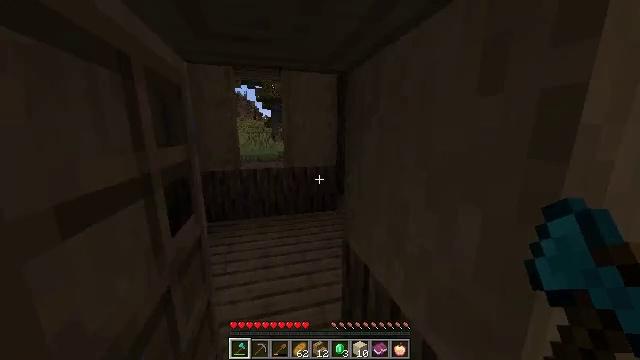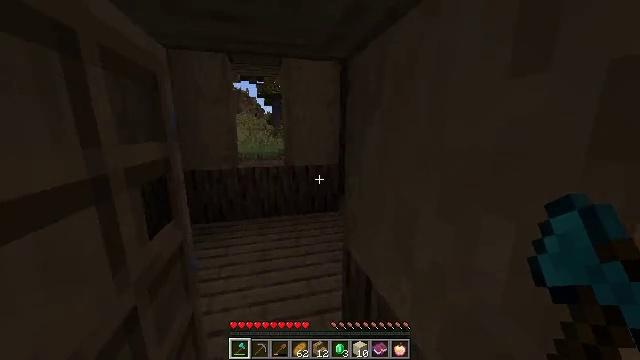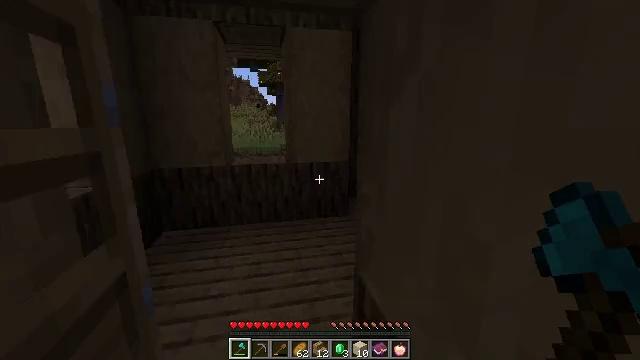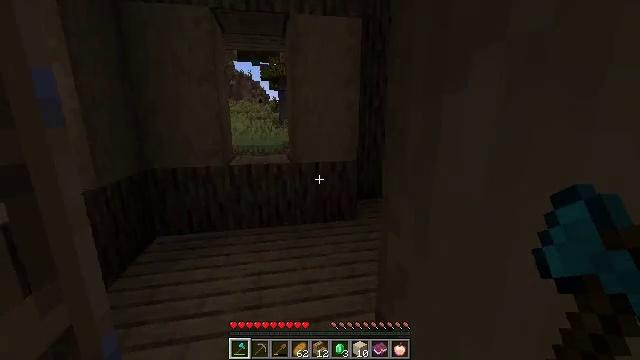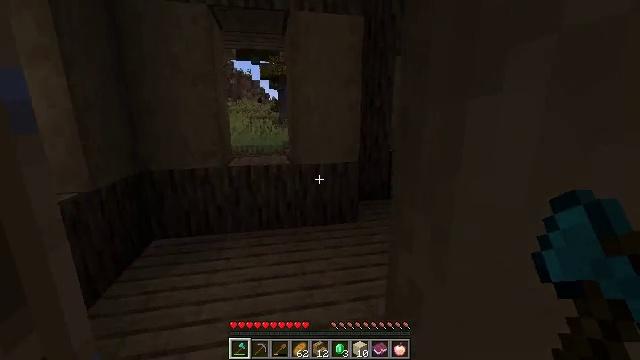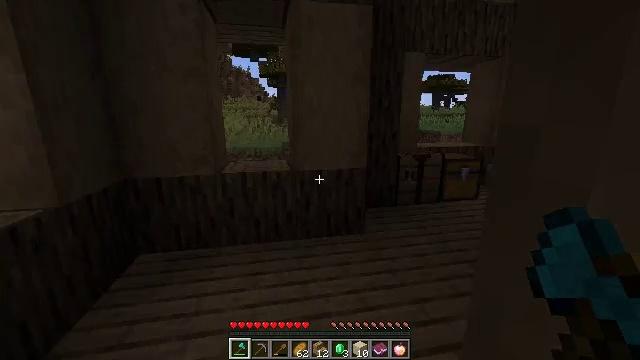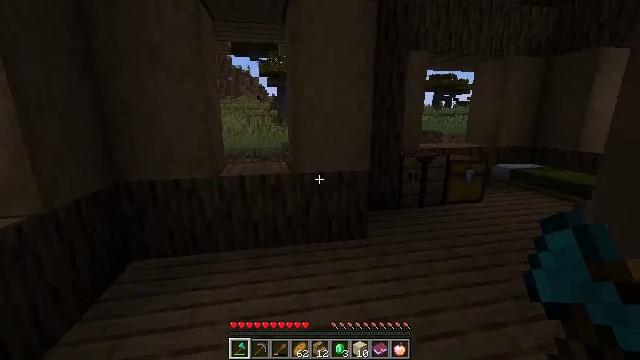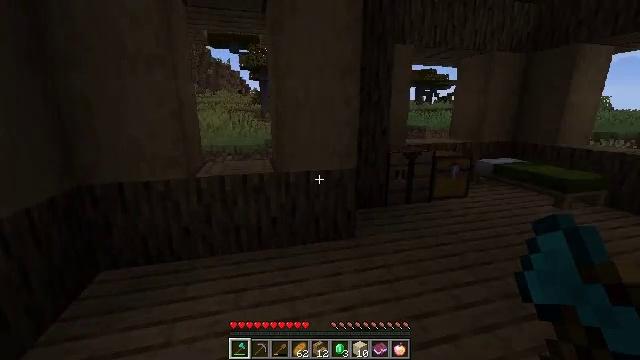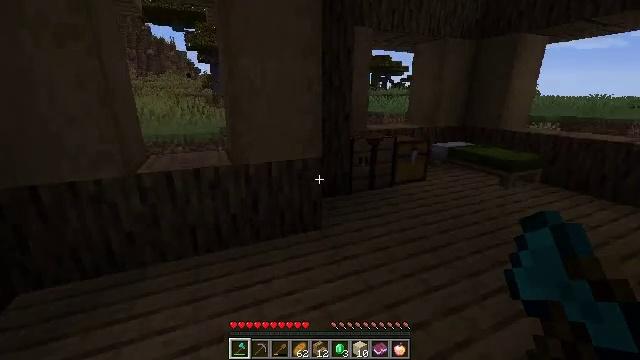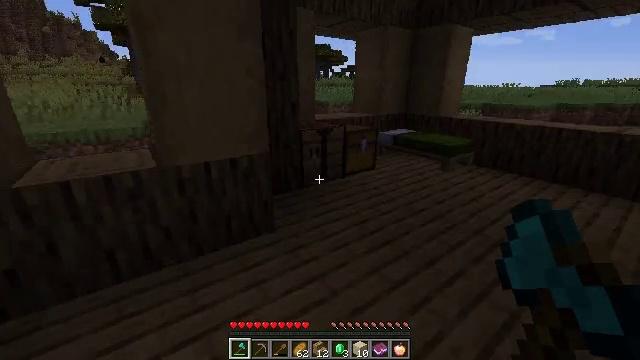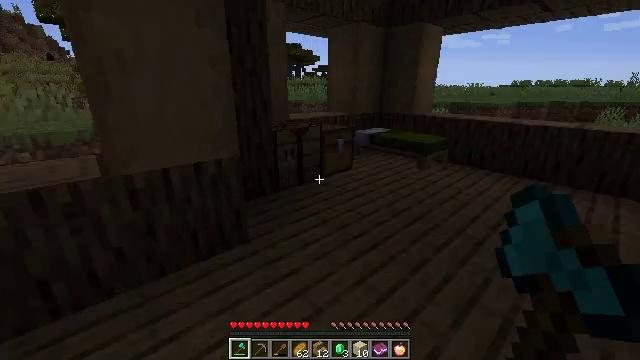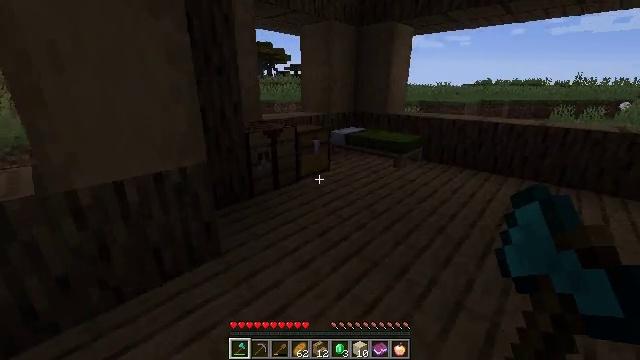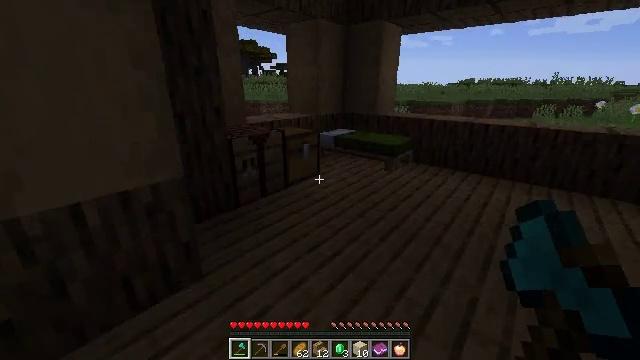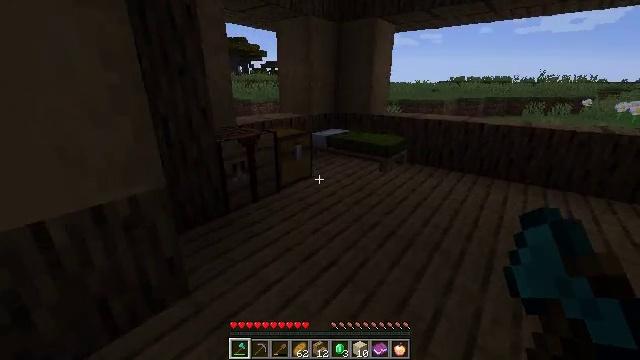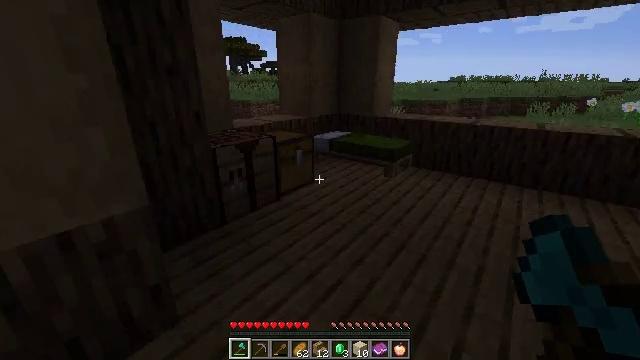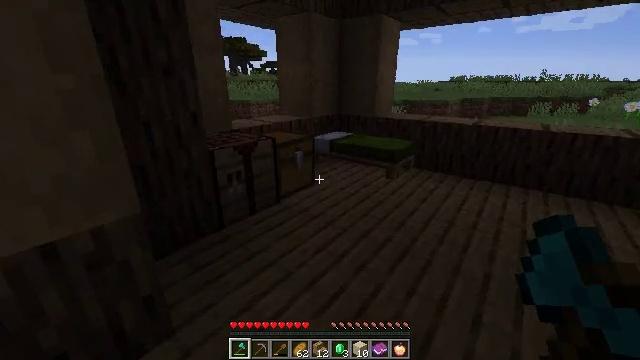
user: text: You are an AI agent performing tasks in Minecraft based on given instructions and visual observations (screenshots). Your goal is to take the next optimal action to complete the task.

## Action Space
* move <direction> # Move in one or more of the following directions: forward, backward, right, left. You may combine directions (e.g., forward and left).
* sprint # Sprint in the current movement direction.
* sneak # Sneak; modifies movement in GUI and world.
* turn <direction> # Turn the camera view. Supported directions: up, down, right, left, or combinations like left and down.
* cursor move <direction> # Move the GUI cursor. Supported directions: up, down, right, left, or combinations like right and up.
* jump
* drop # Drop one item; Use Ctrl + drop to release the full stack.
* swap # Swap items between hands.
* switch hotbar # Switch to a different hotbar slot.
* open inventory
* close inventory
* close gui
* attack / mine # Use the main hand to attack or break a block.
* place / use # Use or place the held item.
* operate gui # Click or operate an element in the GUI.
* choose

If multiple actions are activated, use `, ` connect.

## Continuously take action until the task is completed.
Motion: motion action
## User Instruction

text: Get golden leggings by crafting with gold ingots.
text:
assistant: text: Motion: move forward
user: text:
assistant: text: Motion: move forward, turn left
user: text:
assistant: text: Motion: move forward
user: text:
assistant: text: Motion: move forward
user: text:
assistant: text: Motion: move forward
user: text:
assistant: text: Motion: move forward
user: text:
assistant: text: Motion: move forward, turn right and down
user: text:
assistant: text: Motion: move forward, turn right and down
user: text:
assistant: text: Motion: move forward, turn right and down
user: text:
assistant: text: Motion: move forward, turn right
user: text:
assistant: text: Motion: move forward, turn right
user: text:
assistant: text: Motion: move forward, turn right
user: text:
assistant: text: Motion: move forward, turn right
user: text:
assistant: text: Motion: move forward
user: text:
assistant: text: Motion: move forward
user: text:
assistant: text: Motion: move forward
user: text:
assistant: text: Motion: move forward, turn left
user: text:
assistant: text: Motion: move forward and move right, turn left
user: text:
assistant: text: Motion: move forward and move right, turn left
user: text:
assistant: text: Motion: move forward and move right, turn left and down
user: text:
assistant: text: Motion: move forward, turn left and down
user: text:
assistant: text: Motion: move forward, use / place
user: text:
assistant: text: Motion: move forward, use / place
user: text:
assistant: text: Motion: use / place
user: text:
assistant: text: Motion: no_op
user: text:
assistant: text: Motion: no_op
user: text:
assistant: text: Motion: no_op
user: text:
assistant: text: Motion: no_op
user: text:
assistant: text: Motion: no_op
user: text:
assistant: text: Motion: no_op